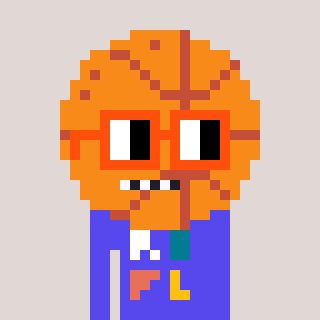
a pixel art character with square orange glasses, a basketball-shaped head and a computerblue-colored body on a warm background